Question: I need help converting this json string to a javascript array.
I've tried things like this:
'''
var cityState = $.map(source, function (value) { return value; });
'''
where "source" is the result of this ajax call:
'''
$.ajax({
url: 'http://localhost:49858/Default.aspx/getstuff',
dataType: 'json',
type: "POST",
data: "{}",
contentType: "application/json; charset=utf-8"
}).done(function (source) { ...
'''
but it's just not working correctly.
'''
{"query": "Unit","suggestions":[{"value":"FAIRFIELD, CONNECTICUT","data":"FAIRFIELD, CONNECTICUT"},{"value":"LONG BEACH, CALIFORNIA","data":"LONG BEACH, CALIFORNIA"},{"value":"NEW YORK, NEW YORK","data":"NEW YORK, NEW YORK"},{"value":"HONOLULU, HAWAII","data":"HONOLULU, HAWAII"},{"value":"KANSAS CITY, MISSOURI","data":"KANSAS CITY, MISSOURI"},{"value":"SAN JOSE, CALIFORNIA","data":"SAN JOSE, CALIFORNIA"},{"value":"SOUTH LAKE TAHOE, CALIFORNIA","data":"SOUTH LAKE TAHOE, CALIFORNIA"},{"value":"LAKE DALLAS, TEXAS","data":"LAKE DALLAS, TEXAS"},{"value":"BROOMFIELD, COLORADO","data":"BROOMFIELD, COLORADO"},{"value":"BROOMFIELD, COLORADO","data":"BROOMFIELD, COLORADO"}]}
'''
Screenshot of console.log(source) shows:

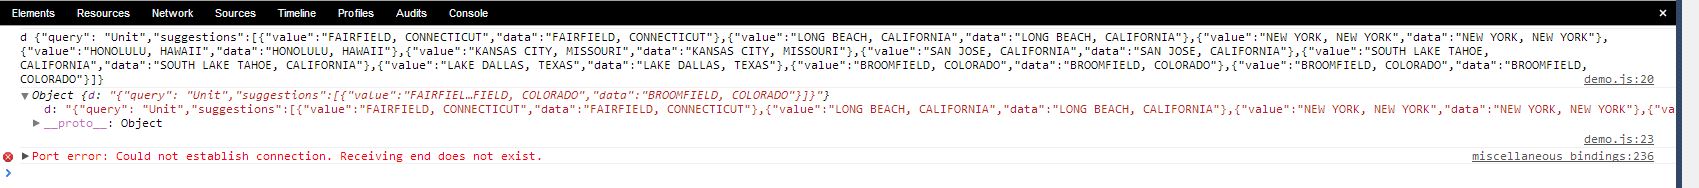
Answer: This is a strange object you get. It looks like you encoded some object as JSON, set it as value of the property of an object, and then encoded it again.
If you want to get an array of all 'value' of your 'suggestions' array, then you may do
'''
var values = $.map(JSON.parse(source.d).suggestions, function(v){ return v.value });
'''